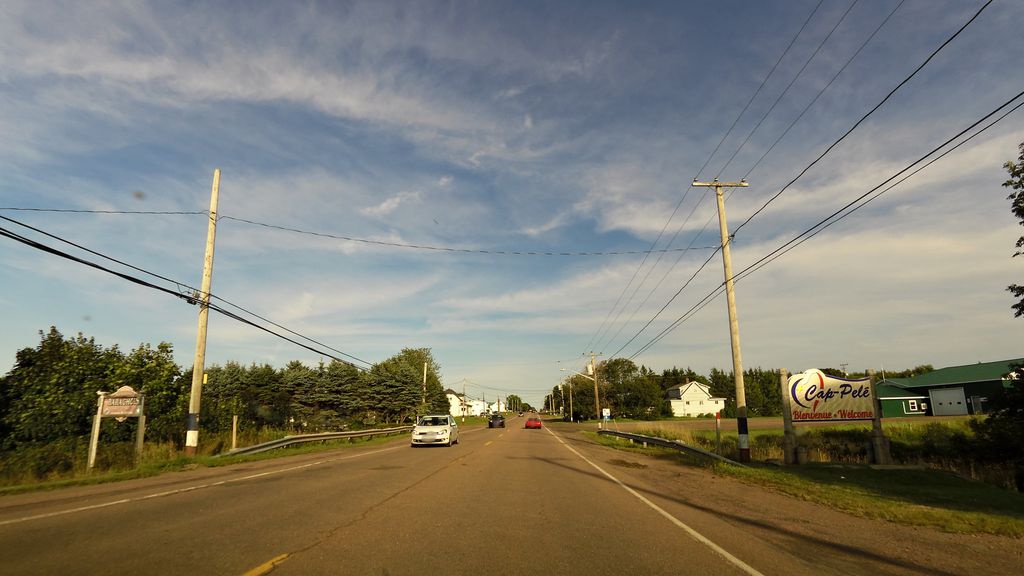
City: charlottetown